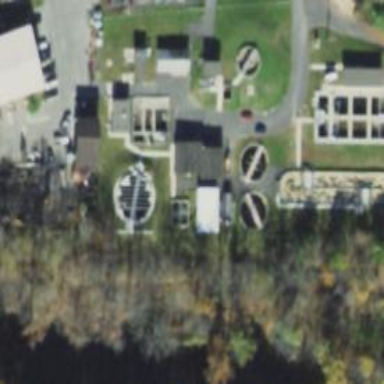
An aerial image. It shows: View of wastewater plant.